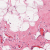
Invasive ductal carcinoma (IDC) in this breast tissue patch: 0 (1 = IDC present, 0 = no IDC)